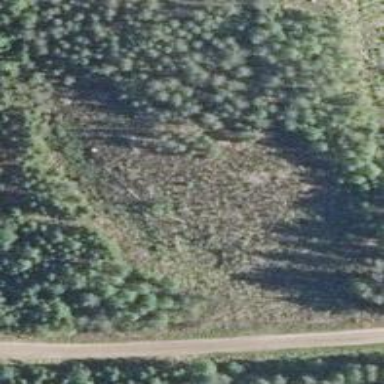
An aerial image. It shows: Clearcut man-made area surrounded by scrub vegetation.